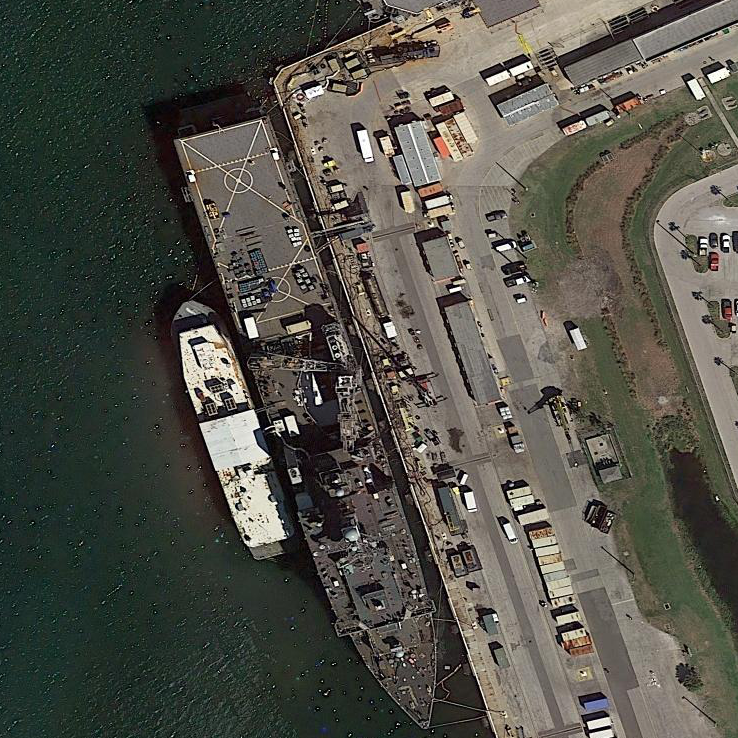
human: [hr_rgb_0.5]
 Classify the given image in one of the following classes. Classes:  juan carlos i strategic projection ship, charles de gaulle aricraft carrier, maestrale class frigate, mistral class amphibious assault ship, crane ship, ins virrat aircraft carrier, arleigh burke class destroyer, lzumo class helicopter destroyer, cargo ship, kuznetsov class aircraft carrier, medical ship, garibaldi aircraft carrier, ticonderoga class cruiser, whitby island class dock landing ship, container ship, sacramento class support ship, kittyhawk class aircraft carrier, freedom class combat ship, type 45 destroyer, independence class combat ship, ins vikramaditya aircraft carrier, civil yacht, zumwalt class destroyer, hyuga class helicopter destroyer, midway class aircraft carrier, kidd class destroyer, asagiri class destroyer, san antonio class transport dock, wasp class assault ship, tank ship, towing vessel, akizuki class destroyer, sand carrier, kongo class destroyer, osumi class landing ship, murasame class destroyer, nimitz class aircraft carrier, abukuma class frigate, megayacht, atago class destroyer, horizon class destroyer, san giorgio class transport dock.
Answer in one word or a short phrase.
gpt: Whitby Island class dock landing ship